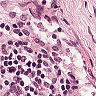
Metastatic tissue present: no